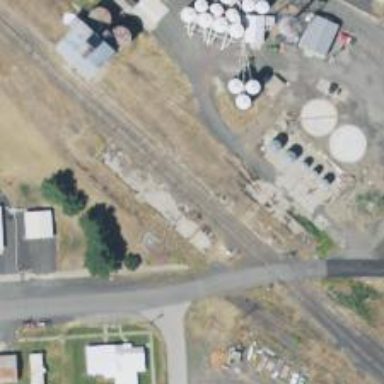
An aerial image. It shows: Rail spur service.